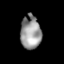
Tissue: lung
Cell type: Others
Senescence score: 0.2015
Nuclear area (px): 662
Mean DAPI intensity: 152.675